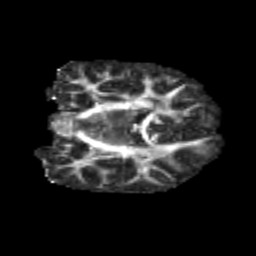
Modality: FA
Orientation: coronal
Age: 11
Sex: male
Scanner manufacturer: siemens
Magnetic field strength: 3 T
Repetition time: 3.8 s
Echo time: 0.07 s